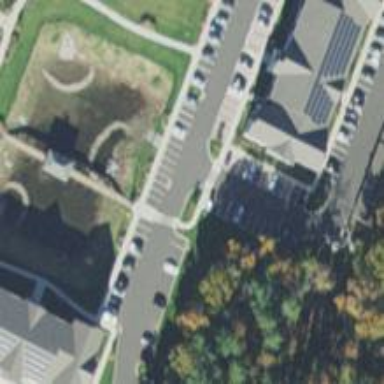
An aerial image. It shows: Footway.